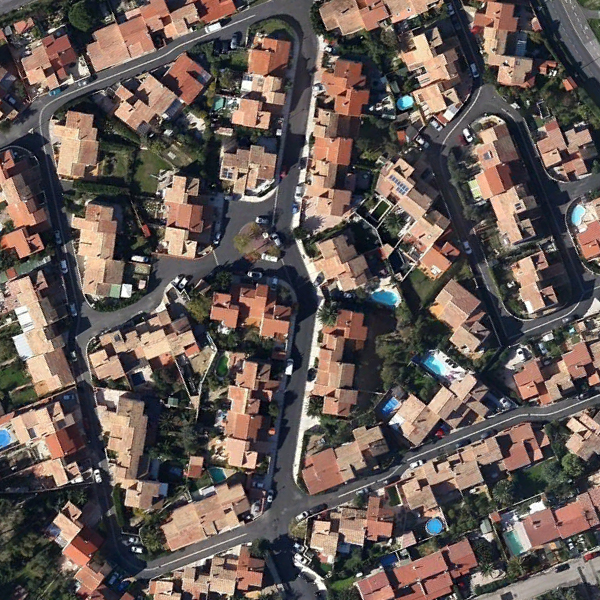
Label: DenseResidential